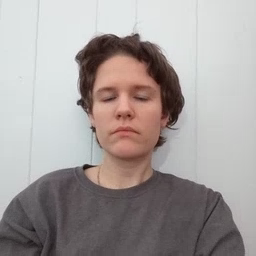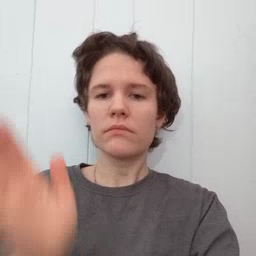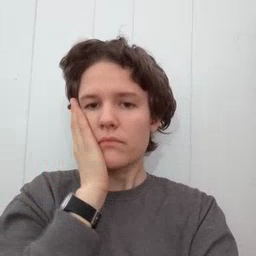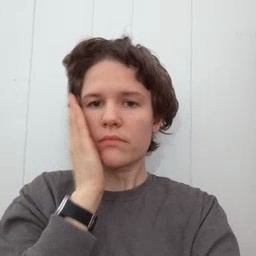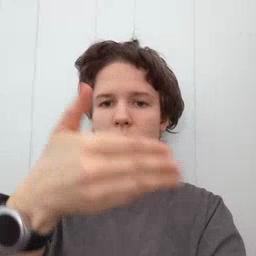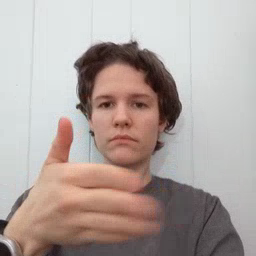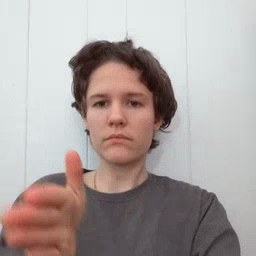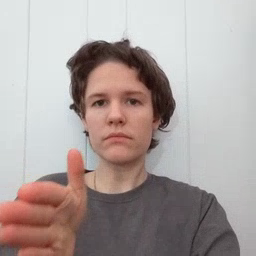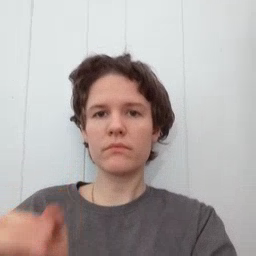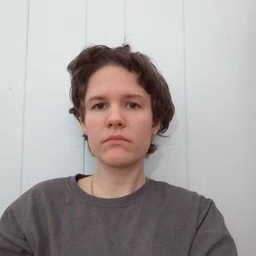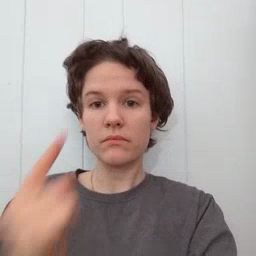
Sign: bedroom